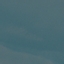
Land use / land cover: SeaLake